【题型】选择题　【知识点】平面几何　【难度】easy
如图，$\odot O_1$ 的半径是 $\odot O_2$ 的直径，$\odot O_2$ 的半径是 $\odot O_3$ 的直径，则 $\odot O_1$ 的面积是 $\odot O_3$ 面积的（ ）

\vspace{2em}

% --- 选项部分 ---
\noindent
A. 3 倍 \hfill B. 4 倍 \hfill C. 16 倍 \hfill D. 64 倍
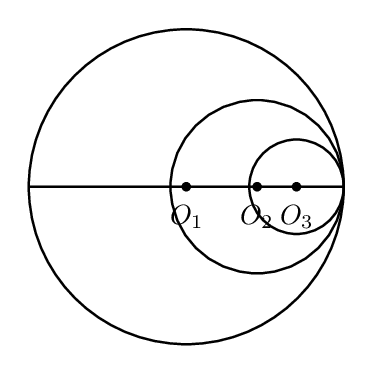
【解答】
\noindent \textbf{【答案】} C

\vspace{1em}

\noindent \textbf{【分析】} 结合图形，观察得出 $\odot O_1$，$\odot O_2$，$\odot O_3$ 的半径关系，利用圆的面积公式即可得解。

\vspace{1em}

\noindent \textbf{【详解】} 设 $\odot O_1$ 的半径为 $m$，依题意，则 $\odot O_2$ 的半径为 $\frac{1}{2}m$，$\odot O_3$ 的半径为 $\frac{1}{4}m$，

\vspace{1em}

\noindent $\odot O_1$ 的面积 $S_1 = m^2\pi$，$\odot O_3$ 的面积 $S_3 = \pi(\frac{1}{4}m)^2 = \frac{1}{16}m^2\pi$，

\vspace{1em}

\noindent 故 $\odot O_1$ 的面积是 $\odot O_3$ 面积的 16 倍，

\vspace{1em}

\noindent 故选择：C

\vspace{1em}

\noindent \textbf{【点睛】} 本题主要考查圆的面积公式，结合图形，得出 $\odot O_1$，$\odot O_2$，$\odot O_3$ 的半径关系是解题的关键。